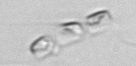
Label: Chaetoceros